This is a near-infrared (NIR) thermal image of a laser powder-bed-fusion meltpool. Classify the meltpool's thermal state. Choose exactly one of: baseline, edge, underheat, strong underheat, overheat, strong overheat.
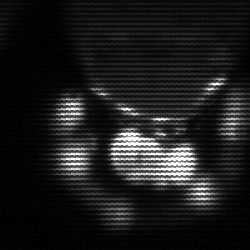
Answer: edge